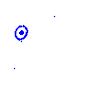
Particle: electron